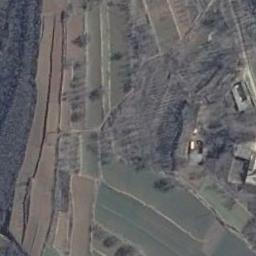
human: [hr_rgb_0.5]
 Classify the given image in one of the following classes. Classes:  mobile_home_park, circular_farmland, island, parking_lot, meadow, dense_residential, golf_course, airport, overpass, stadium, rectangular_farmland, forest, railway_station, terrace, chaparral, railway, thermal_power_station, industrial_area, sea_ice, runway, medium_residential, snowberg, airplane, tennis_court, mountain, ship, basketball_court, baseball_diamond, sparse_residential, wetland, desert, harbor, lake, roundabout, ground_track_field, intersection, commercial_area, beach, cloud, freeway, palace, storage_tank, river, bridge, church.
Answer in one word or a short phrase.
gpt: terrace